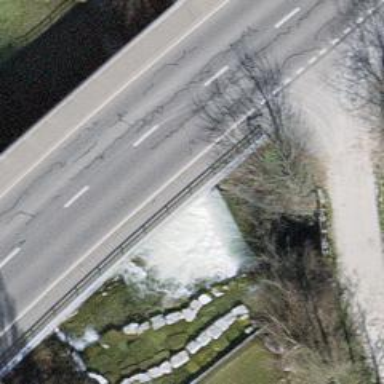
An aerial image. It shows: Tertiary road passing over bridge.